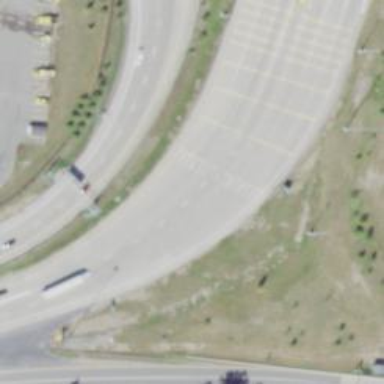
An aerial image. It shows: Asphalt motorway link.